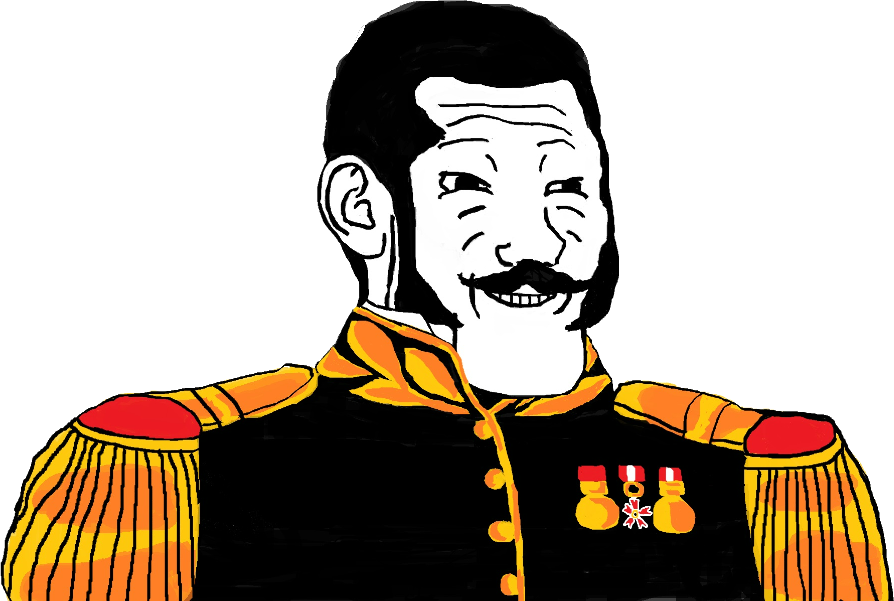
Label: 5_Grey_Chad